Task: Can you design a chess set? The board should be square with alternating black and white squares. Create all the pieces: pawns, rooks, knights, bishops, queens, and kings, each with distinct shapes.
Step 1355:
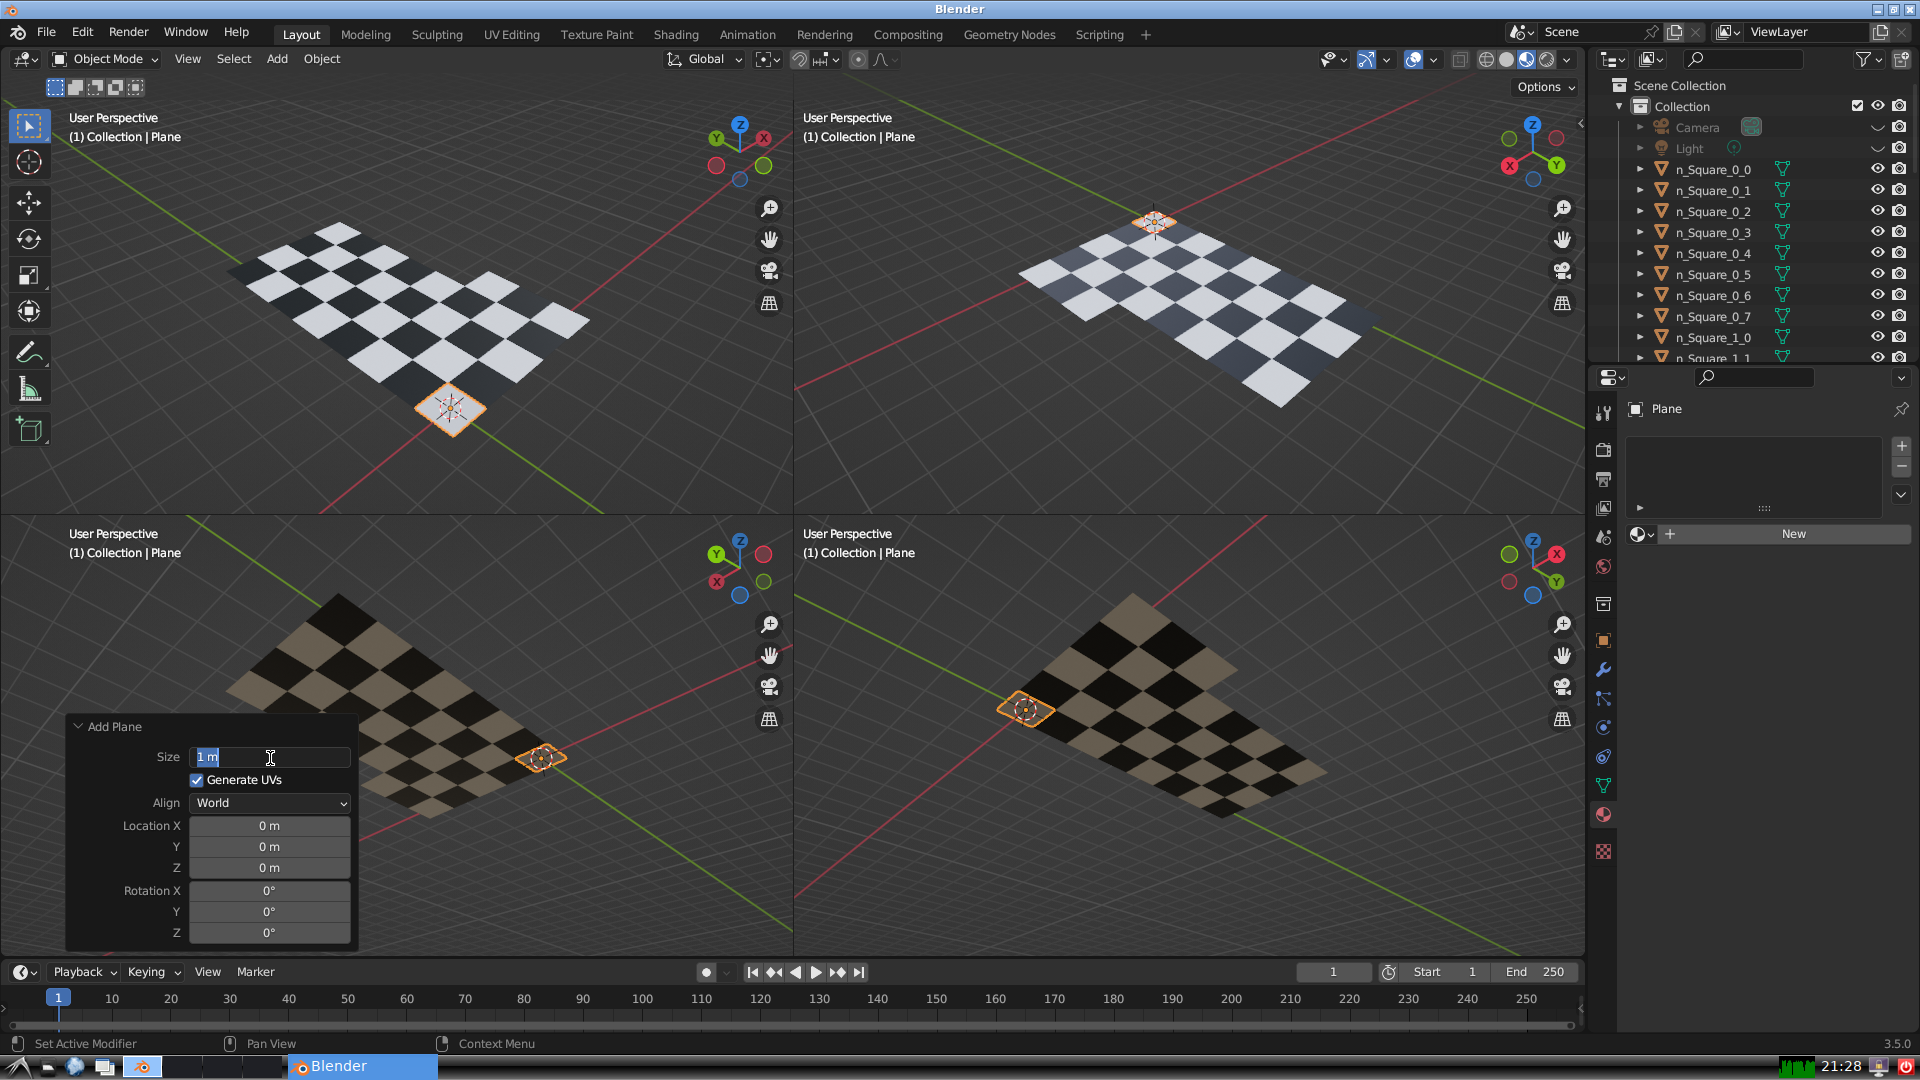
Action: input_text: 1.0